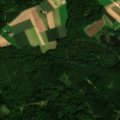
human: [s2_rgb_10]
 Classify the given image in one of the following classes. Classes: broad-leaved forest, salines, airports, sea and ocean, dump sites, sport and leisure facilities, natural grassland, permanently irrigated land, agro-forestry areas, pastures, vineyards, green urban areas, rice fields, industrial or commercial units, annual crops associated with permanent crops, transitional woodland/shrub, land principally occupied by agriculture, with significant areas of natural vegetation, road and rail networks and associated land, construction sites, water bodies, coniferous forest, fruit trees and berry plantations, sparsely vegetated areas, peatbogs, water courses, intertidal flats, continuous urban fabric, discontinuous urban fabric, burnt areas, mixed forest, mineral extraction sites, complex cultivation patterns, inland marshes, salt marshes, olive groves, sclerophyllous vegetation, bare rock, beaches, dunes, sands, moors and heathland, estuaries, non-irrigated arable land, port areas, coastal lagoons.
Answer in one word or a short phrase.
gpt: non-irrigated arable land, mixed forest